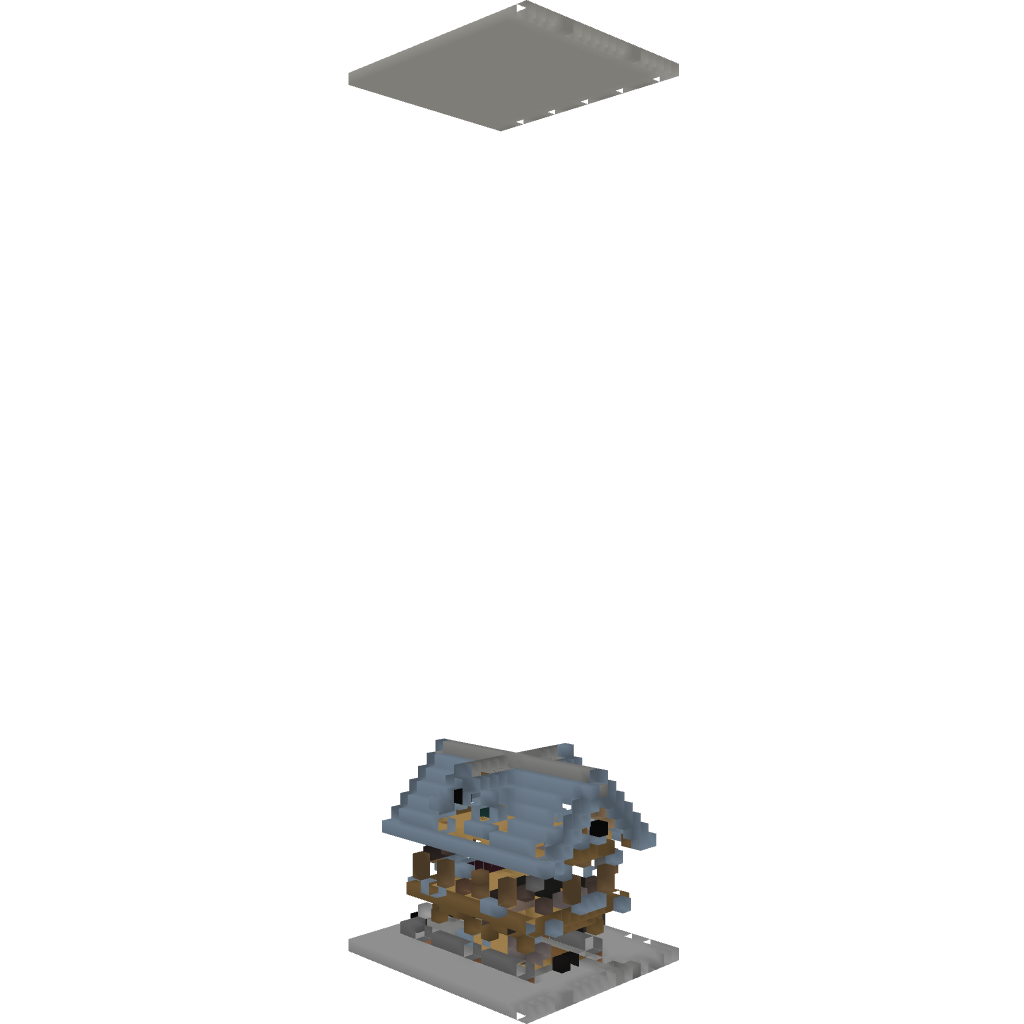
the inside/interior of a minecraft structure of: Medieval Cottage